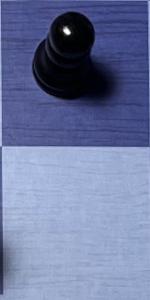
Label: Empty